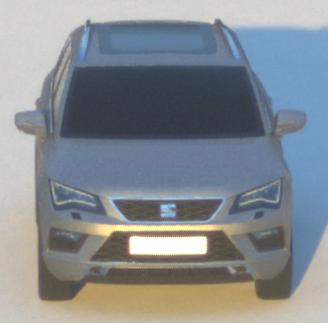
Make: SEAT
Model: Ateca 1.0 TSI Ecomotive
Detailed model: Ateca (5FP)
Model produced from: 2016/08
Model produced until: 2018/08
Doors: 5
Color: gray
Road condition: dry road
Daytime: sunrise or sunset
Contrast: medium contrast